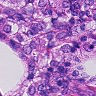
Metastatic tissue present: yes